Question: Here I have stored attribute tag in string which is in an object of an array, here I am rendering it using map function, but it is not converting it back from string to an attribute.
Please tell me how can I achieve this.
Here is the render part of my code.
'''
return (
<div className="gm panel panel-default table-responsive">
<table className="displayresults">
<thead>
<tr>
<th width="200"></th>
{dates.map((date, index) => {
return (
<th width="100">
<div className="dt">{date}</div>
</th>
);
})}
</tr>
</thead>
<tbody>
{row.map((info, index) => {
return (
<tr>
<td>
<div className="up">{info.name}</div>
<div className="down">
{info.address}, {info.district_name}, {info.state_name},{" "}
{info.pincode}
</div>
</td>
<td>{info.dt1}</td>
<td>{info.dt2}</td>
<td>{info.dt3}</td>
<td>{info.dt4}</td>
<td>{info.dt5}</td>
<td>{info.dt6}</td>
<td>{info.dt7}</td>
</tr>
);
})}
</tbody>
</table>
</div>
);
'''
Here 'info.dt1', 'info.dt2' ..... is a string. How can I print it as an attribute here so that my code renders perfectly? I am also providing output, for better a better understanding, below.

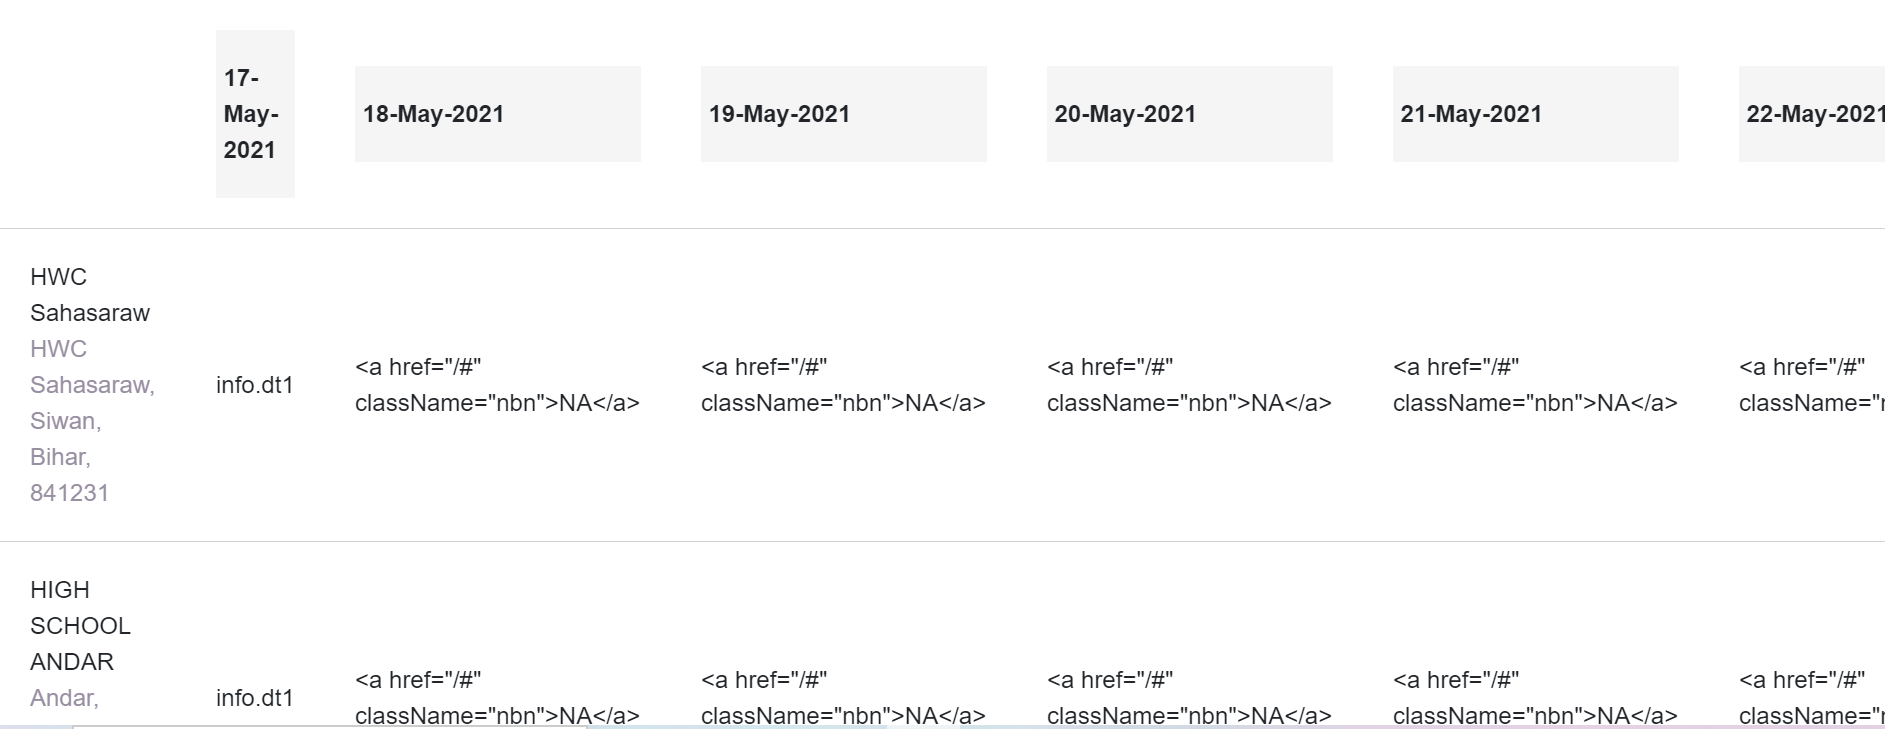
Answer: <URL>
> dangerouslySetInnerHTML is React's replacement for using innerHTML in the browser DOM. So, you can set HTML directly from React, but you have to type out dangerouslySetInnerHTML and pass an object with a __html key, to remind yourself that it's dangerous.
'''
<td dangerouslySetInnerHTML={{__html: info.dt1}}/>
...
'''